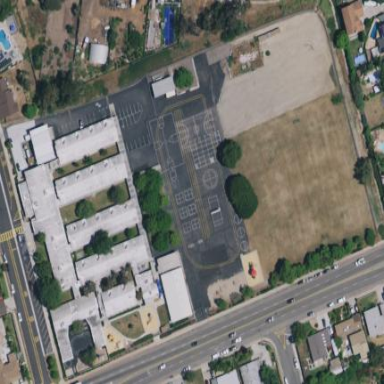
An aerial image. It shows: School.